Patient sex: F
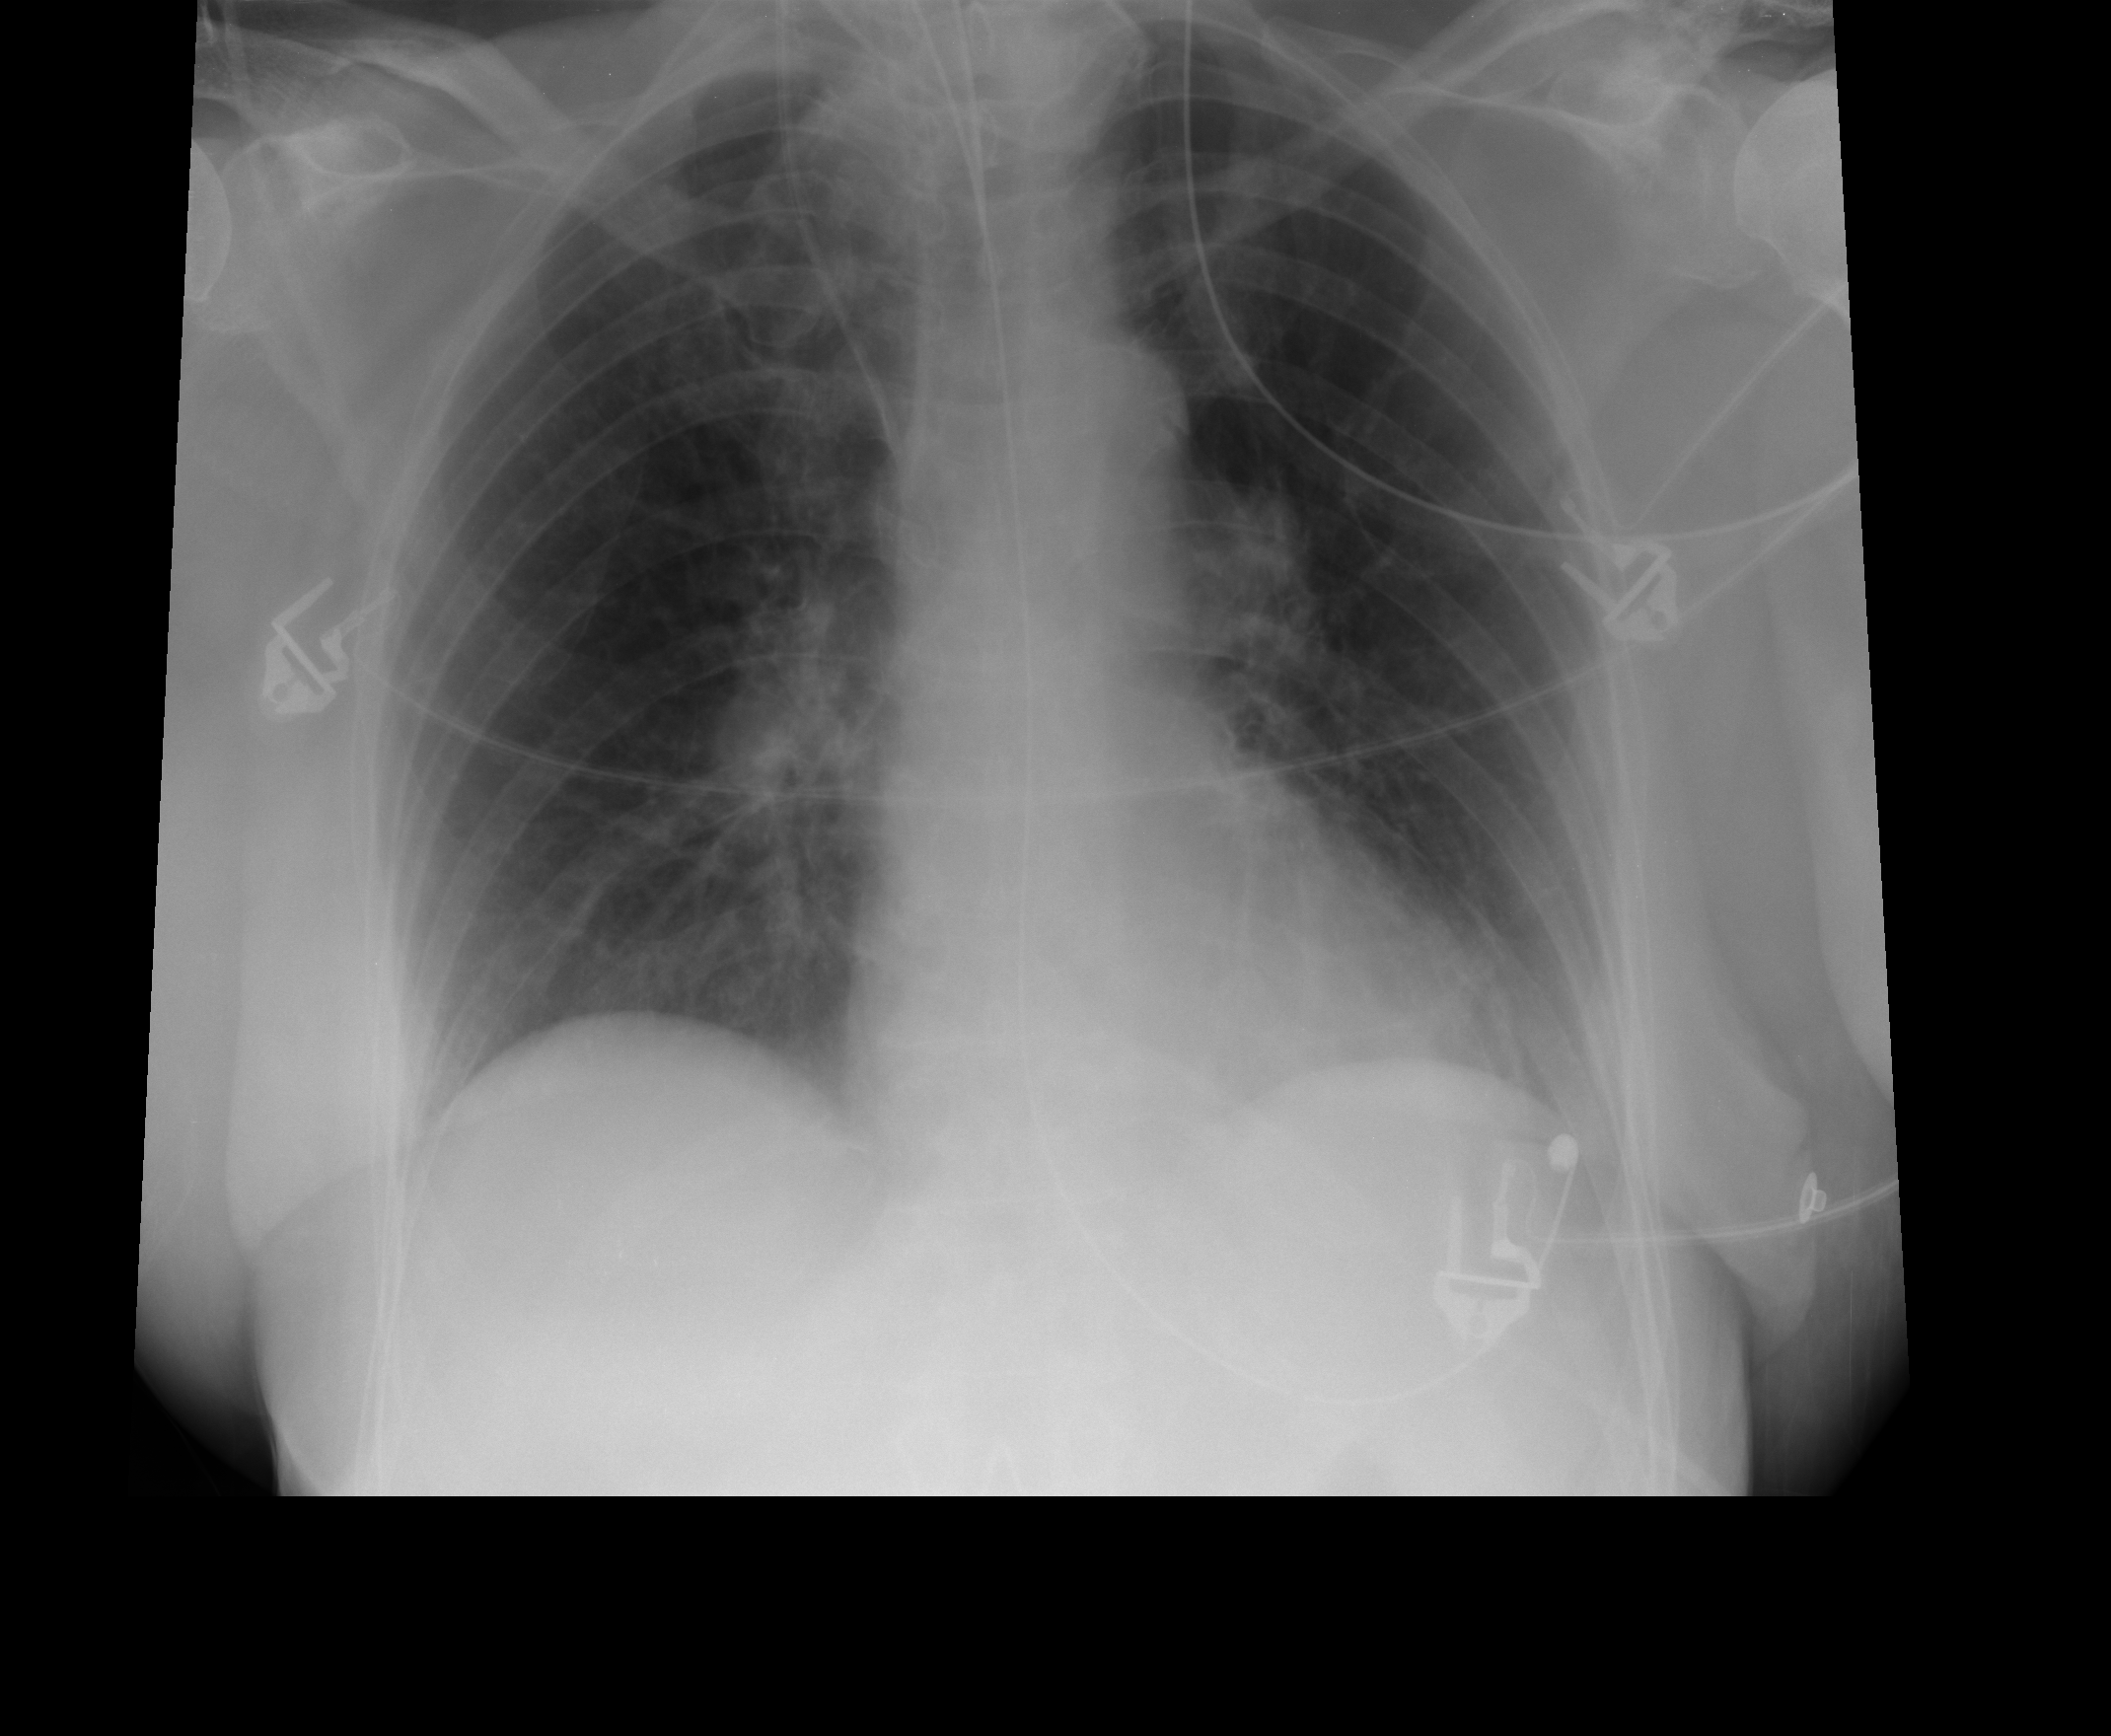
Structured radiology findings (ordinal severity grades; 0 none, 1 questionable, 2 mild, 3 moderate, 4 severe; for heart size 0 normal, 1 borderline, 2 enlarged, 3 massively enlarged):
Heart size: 0
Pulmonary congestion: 0
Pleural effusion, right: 0
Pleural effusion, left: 1
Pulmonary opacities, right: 0
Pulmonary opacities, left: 0
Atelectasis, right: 2
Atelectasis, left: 2